Aerial crown-view tile of a tropical tree (Barro Colorado Island, Panama), acquired 20241216:
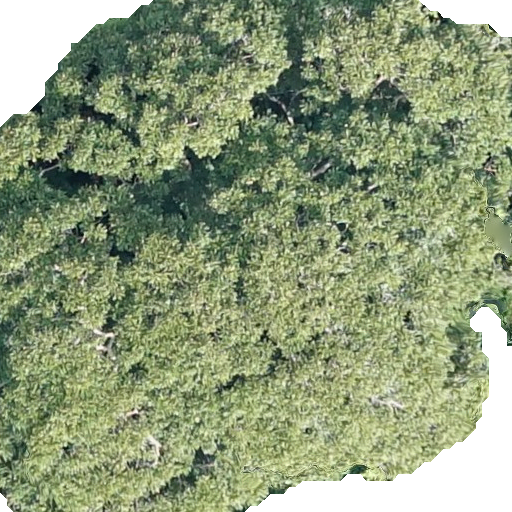
Species: Dipteryx oleifera
GBIF accepted scientific name: Dipteryx oleifera
Crown area: 422.496 m²